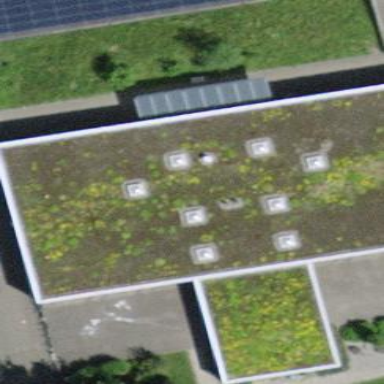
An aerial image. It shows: School building.